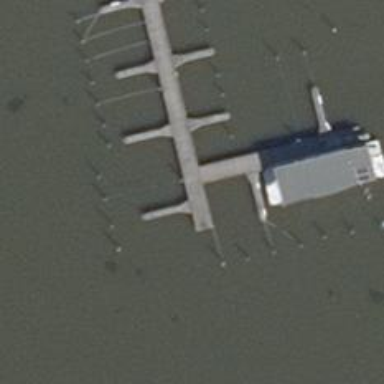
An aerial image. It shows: Man-made pier.